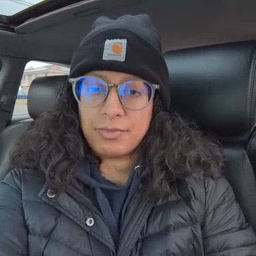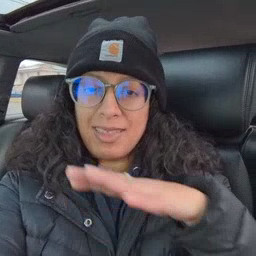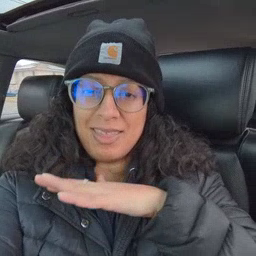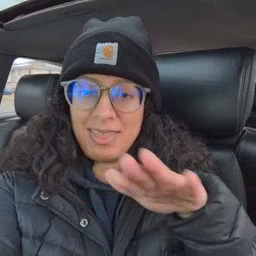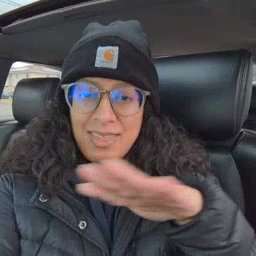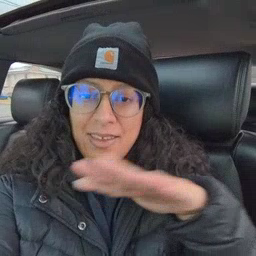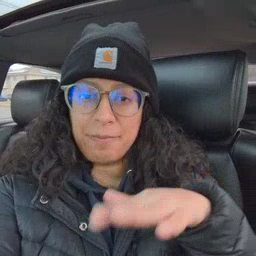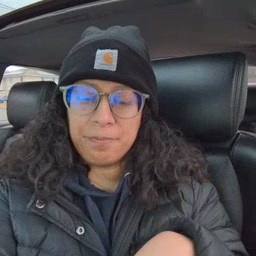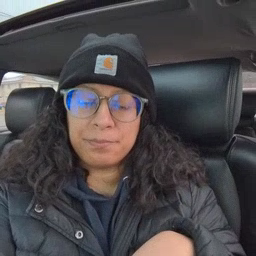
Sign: clean